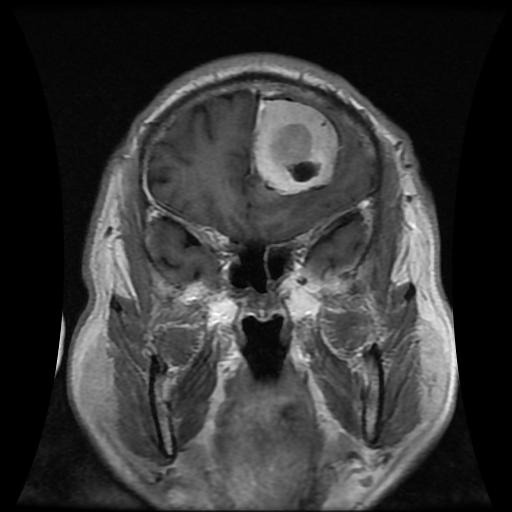
Label: meningioma